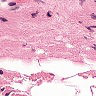
Metastatic tissue present: no